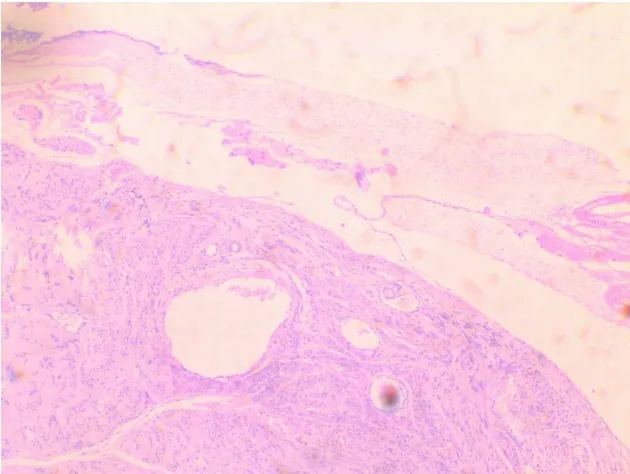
Histological image of intraligamental leiomyoma of the uterus: Leiomyoma with cystic and hydropic degeneration is shown (hematoxylin and eosin staining; magnification, x40).
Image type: pathology (h&e)